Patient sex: M
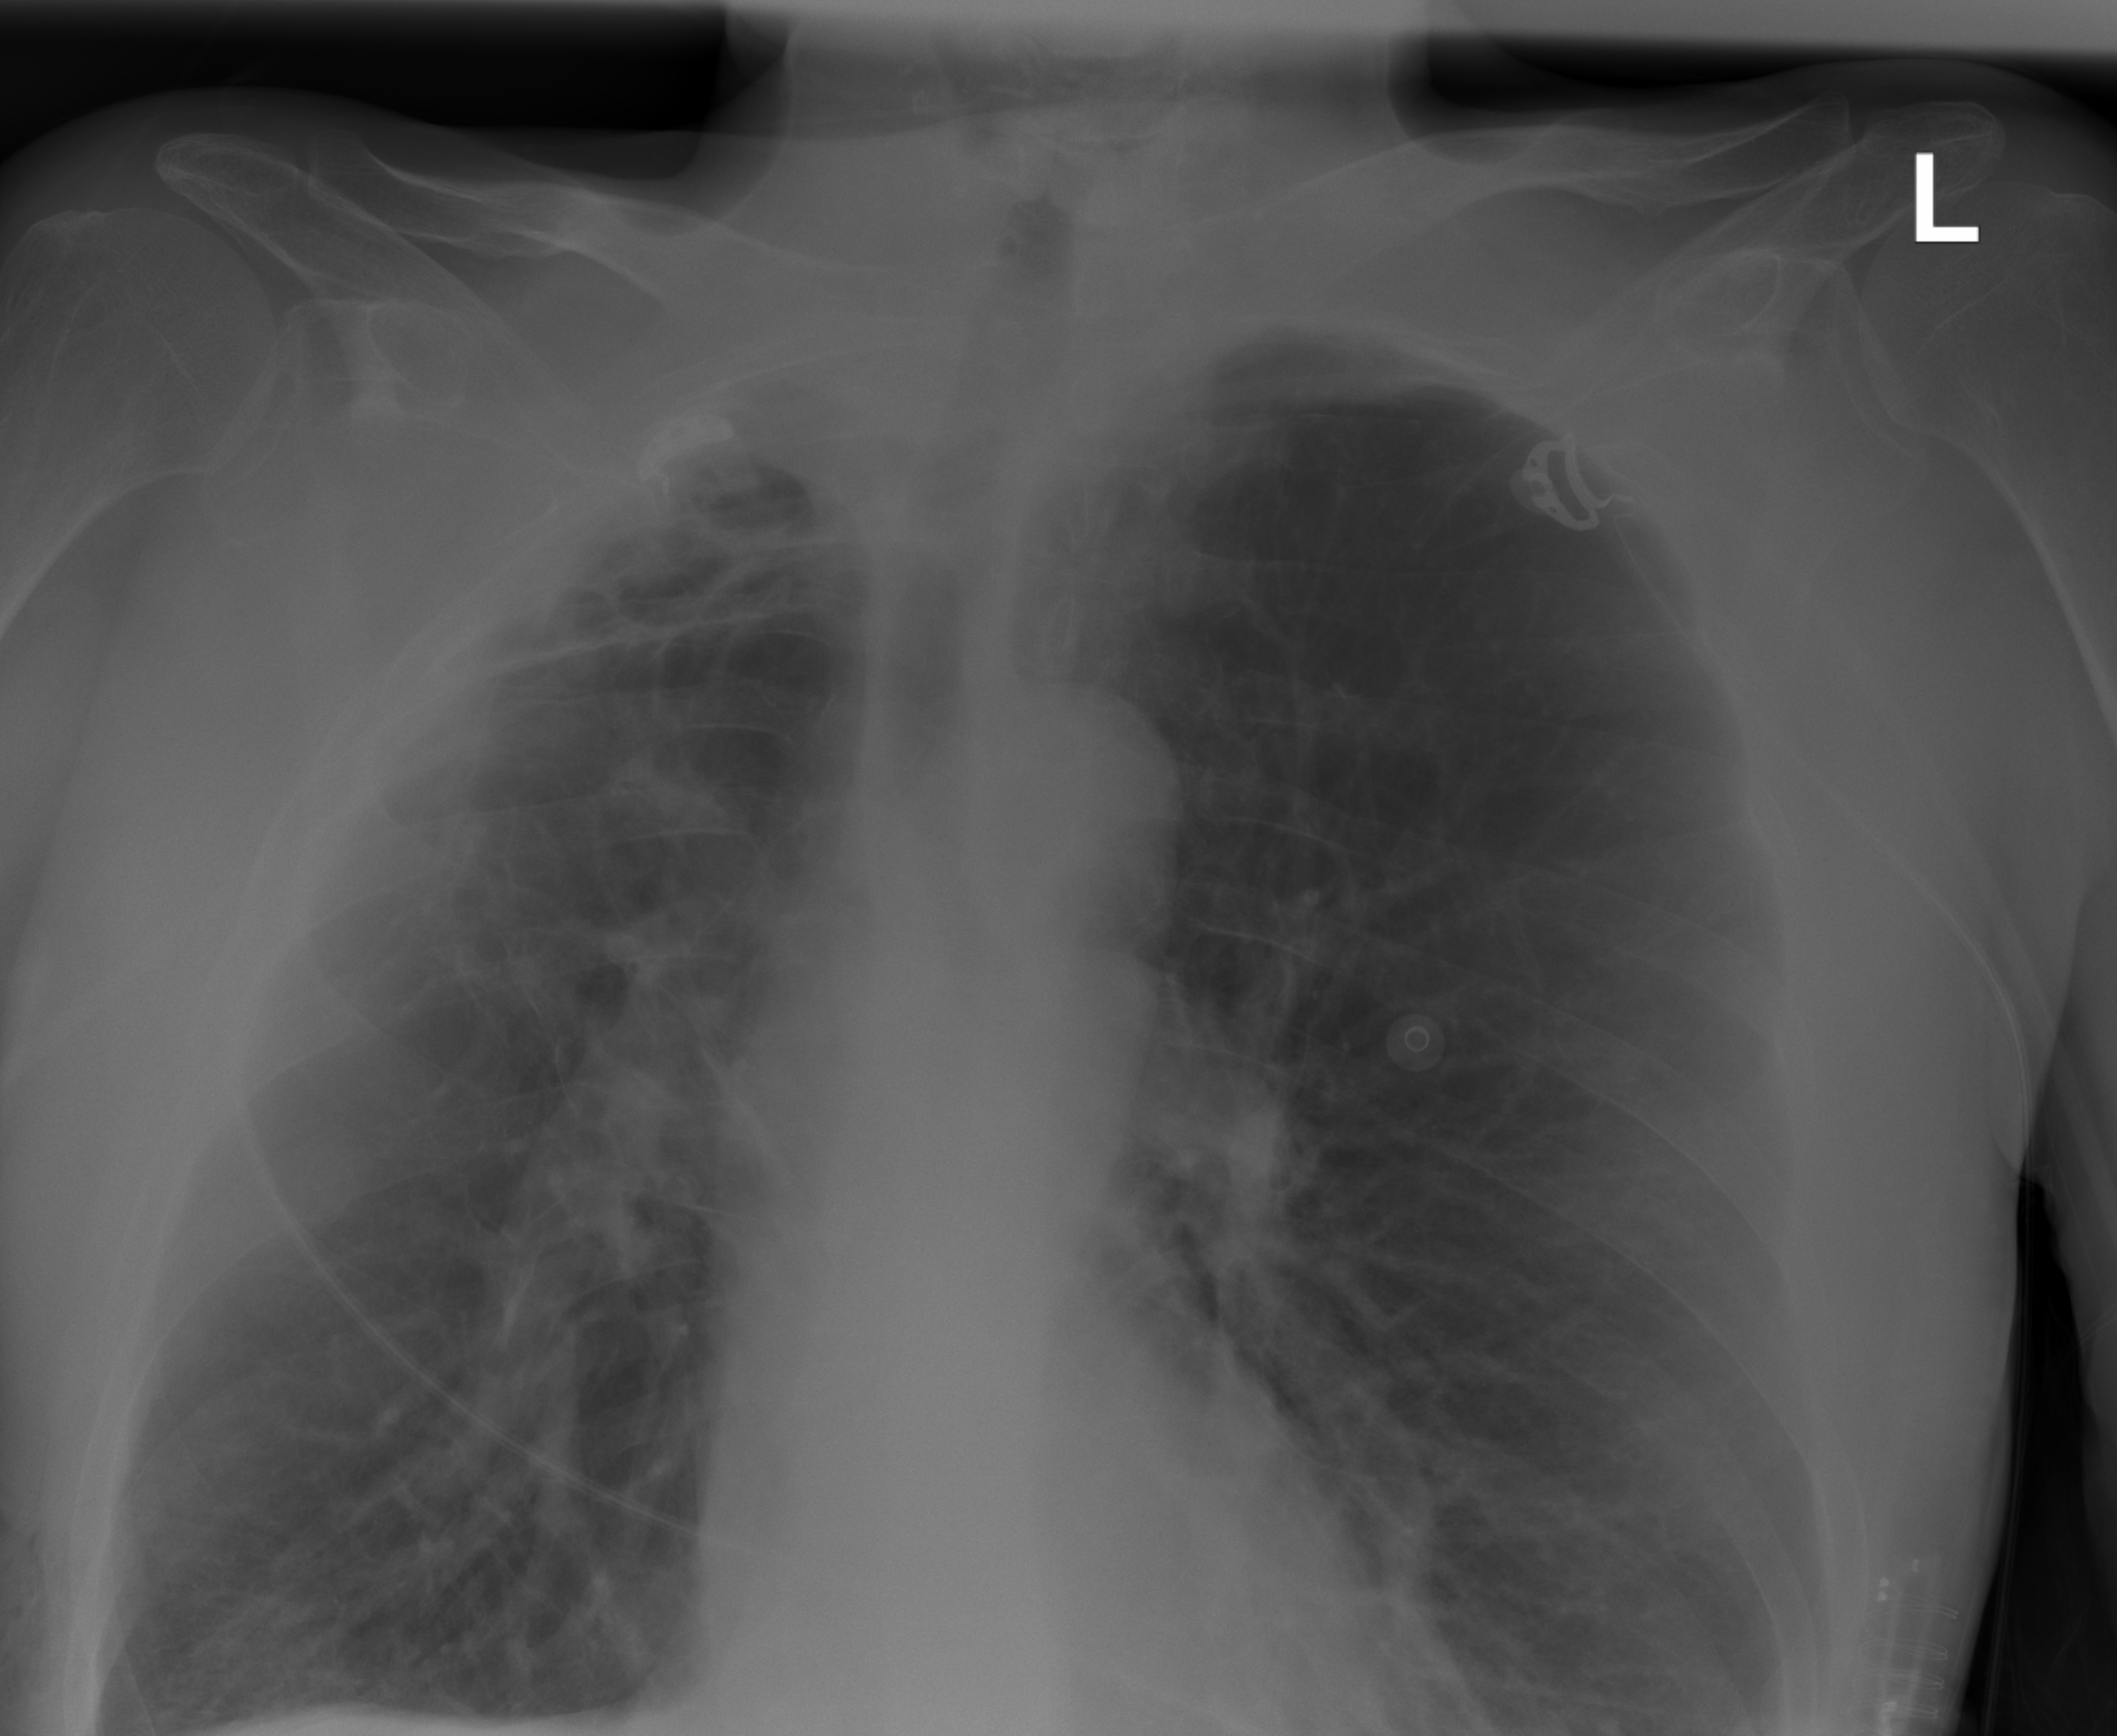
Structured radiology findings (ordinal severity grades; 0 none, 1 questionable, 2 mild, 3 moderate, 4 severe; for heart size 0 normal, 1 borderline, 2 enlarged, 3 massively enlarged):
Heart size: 0
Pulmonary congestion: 0
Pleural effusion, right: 0
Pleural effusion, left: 0
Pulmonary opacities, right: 0
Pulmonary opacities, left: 0
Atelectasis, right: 2
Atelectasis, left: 2